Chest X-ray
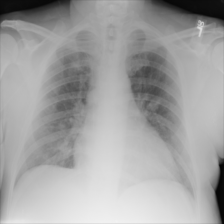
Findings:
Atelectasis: negative
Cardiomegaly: negative
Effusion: negative
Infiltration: negative
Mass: negative
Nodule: negative
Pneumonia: negative
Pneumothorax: negative
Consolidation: negative
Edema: negative
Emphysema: negative
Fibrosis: negative
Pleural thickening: negative
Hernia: negative